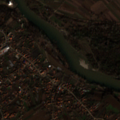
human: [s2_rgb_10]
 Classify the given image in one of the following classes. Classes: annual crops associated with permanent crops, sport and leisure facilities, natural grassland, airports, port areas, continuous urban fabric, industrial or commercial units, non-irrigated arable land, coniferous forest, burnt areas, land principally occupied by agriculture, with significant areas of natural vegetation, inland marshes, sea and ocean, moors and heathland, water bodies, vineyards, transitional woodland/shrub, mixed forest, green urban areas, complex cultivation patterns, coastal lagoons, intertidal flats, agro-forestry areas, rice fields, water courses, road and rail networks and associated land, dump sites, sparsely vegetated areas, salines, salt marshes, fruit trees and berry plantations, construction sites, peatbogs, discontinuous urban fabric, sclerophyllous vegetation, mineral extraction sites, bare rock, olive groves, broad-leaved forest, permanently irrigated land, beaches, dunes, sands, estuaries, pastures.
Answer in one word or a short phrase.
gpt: discontinuous urban fabric, non-irrigated arable land, complex cultivation patterns, land principally occupied by agriculture, with significant areas of natural vegetation, broad-leaved forest, inland marshes, water courses